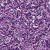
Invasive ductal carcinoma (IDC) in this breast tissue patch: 1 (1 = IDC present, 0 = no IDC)